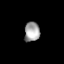
Tissue: lung
Cell type: Epithelial cells
Senescence score: 0.2339
Nuclear area (px): 294
Mean DAPI intensity: 162.585